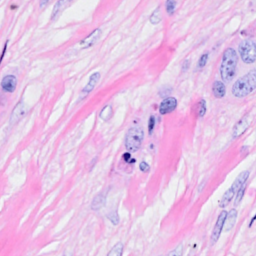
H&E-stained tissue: Breast